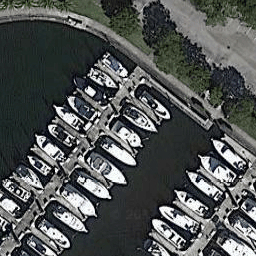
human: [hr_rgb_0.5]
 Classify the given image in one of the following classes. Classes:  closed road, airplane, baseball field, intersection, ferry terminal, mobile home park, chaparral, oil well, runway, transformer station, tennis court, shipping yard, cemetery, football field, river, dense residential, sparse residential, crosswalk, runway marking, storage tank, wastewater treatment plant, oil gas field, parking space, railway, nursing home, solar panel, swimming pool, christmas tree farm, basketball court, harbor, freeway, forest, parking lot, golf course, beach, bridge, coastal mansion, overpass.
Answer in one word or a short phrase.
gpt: harbor